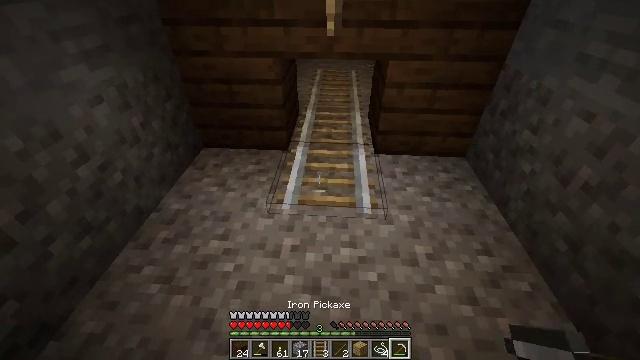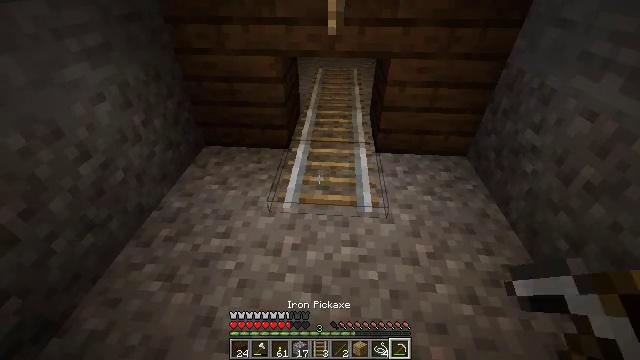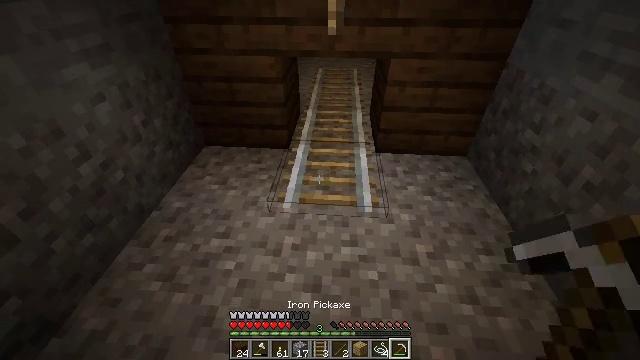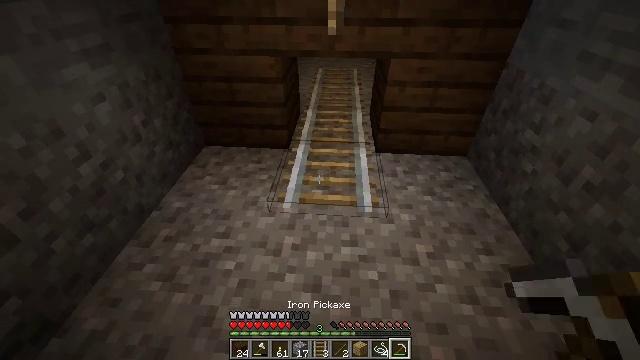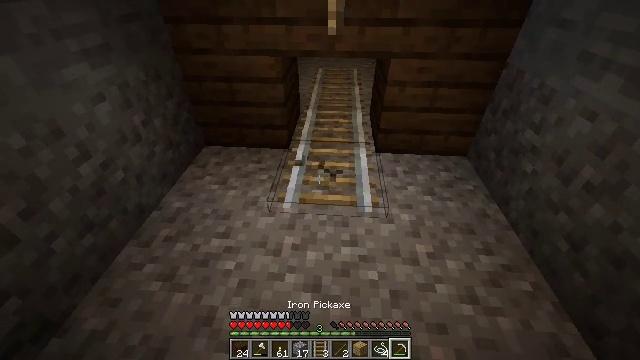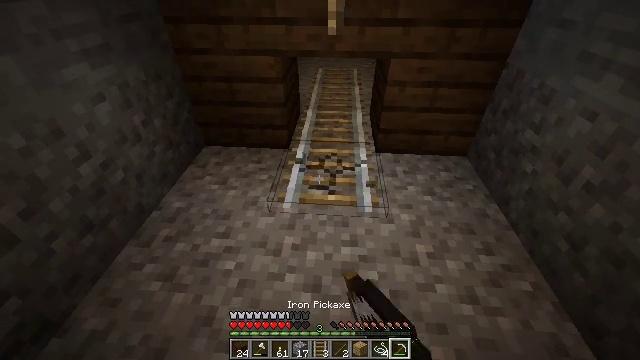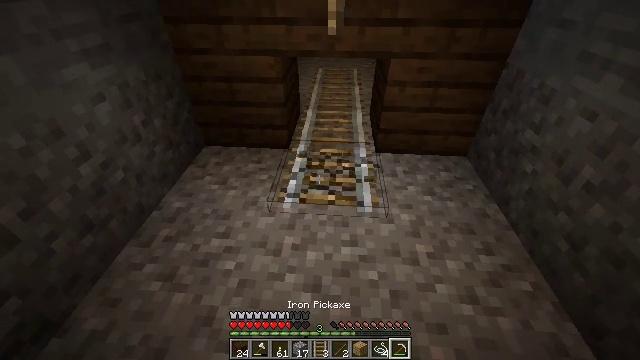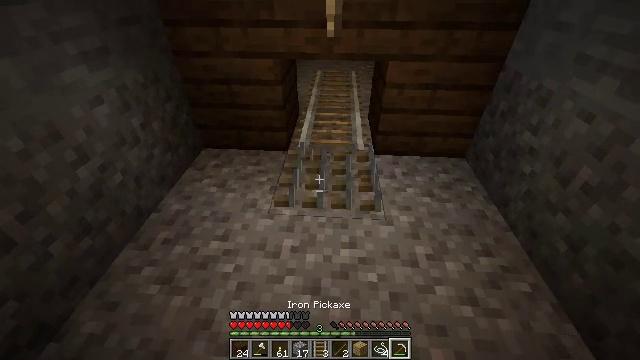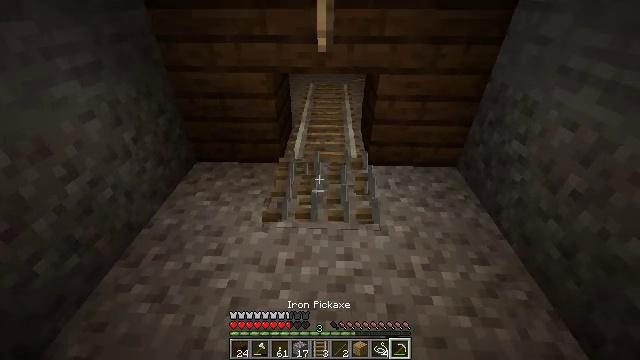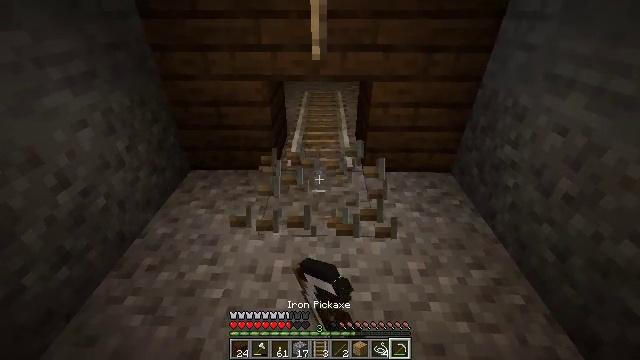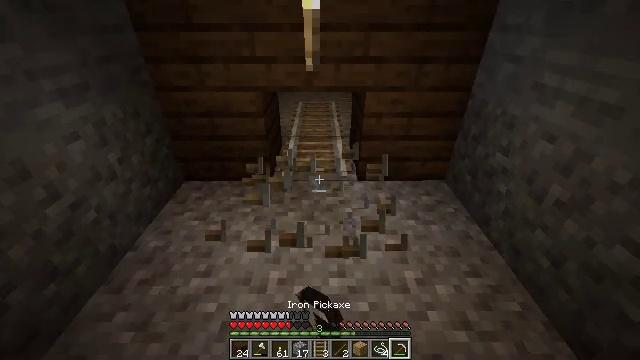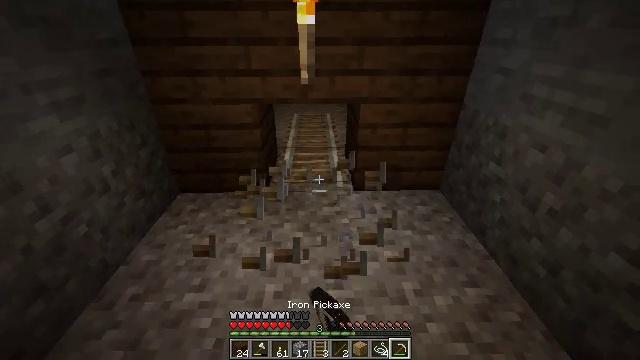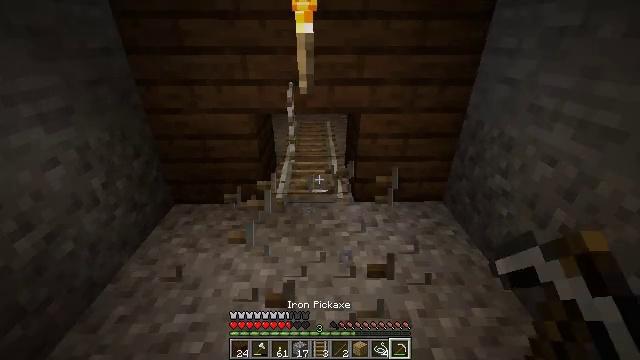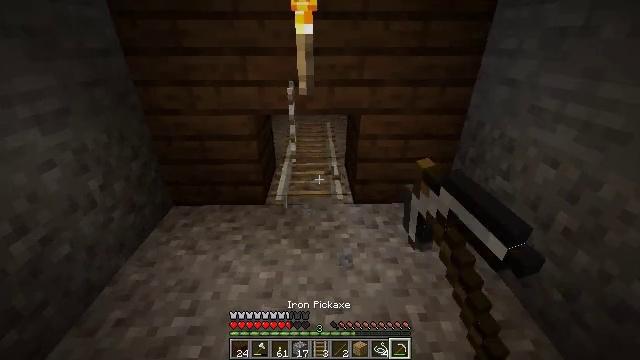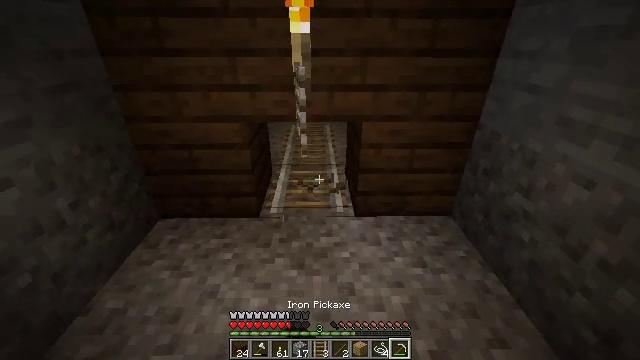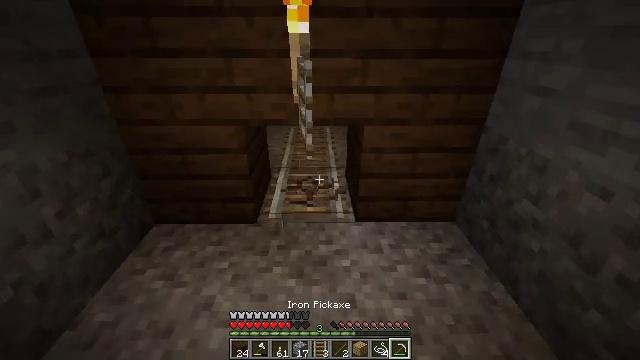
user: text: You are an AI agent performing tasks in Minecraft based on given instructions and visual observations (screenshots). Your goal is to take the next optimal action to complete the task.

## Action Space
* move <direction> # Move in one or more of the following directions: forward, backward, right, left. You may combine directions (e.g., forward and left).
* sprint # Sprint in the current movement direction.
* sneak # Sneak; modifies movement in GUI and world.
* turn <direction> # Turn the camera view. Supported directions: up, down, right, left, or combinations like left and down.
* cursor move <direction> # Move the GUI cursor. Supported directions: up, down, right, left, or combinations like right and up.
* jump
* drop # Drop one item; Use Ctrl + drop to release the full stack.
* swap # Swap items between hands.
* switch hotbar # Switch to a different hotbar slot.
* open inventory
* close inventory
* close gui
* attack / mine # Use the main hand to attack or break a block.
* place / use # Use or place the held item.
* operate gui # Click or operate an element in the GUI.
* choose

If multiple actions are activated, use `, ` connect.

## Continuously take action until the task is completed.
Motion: motion action
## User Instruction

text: Recycle the rail from an abandoned track.
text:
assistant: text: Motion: no_op
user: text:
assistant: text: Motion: no_op
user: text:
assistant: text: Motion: no_op
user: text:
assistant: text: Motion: attack / mine
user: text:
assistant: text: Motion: attack / mine
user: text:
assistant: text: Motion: attack / mine
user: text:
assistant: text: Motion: attack / mine
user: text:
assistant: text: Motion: turn right and up, attack / mine
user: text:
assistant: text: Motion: turn right and up, attack / mine
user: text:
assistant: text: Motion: turn right and up, attack / mine
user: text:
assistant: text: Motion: turn right and up, attack / mine
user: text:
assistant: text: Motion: move forward, turn up, attack / mine
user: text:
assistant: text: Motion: move forward, attack / mine
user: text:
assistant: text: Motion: move forward, attack / mine
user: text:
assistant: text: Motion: attack / mine
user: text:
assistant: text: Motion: attack / mine
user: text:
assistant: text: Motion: attack / mine
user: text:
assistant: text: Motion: attack / mine
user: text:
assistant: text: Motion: attack / mine
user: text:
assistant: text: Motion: attack / mine
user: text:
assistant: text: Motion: attack / mine
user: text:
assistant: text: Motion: attack / mine